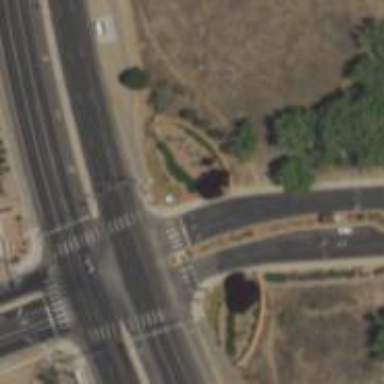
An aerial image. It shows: Marked crossing on the road.